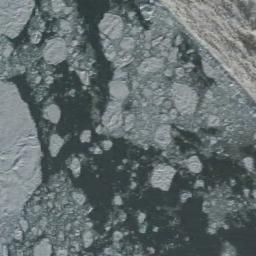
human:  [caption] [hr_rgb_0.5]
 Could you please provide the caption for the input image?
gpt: A lot of small pieces of sea ice are next to the land .

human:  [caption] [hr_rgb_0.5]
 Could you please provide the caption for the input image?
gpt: Countless ice cubes of all sizes are closely connected into a large piece floating on the deep blue sea .

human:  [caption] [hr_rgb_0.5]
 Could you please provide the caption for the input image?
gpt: Sea ice is surrounded by water .

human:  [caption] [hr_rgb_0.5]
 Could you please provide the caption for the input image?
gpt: There are many ice on the green sea next to the land .

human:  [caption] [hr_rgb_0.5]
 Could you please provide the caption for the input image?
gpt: There are some sea ice linked into sheets .